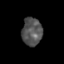
Tissue: skin
Cell type: T cells
Senescence score: 0.2559
Nuclear area (px): 553
Mean DAPI intensity: 83.201